Pattern: OverlayText
Description: Overlay some random texts onto an image.
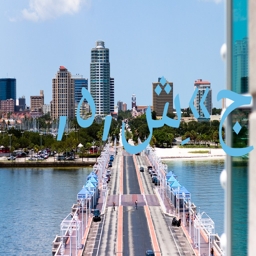
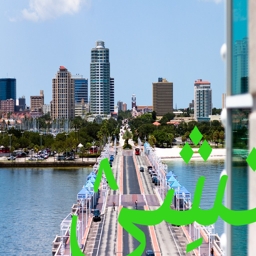
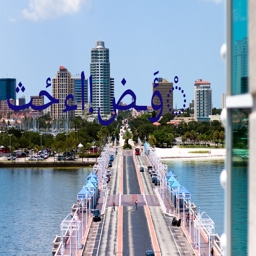
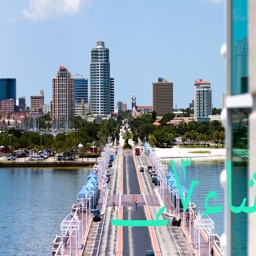